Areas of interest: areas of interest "Commercial service"
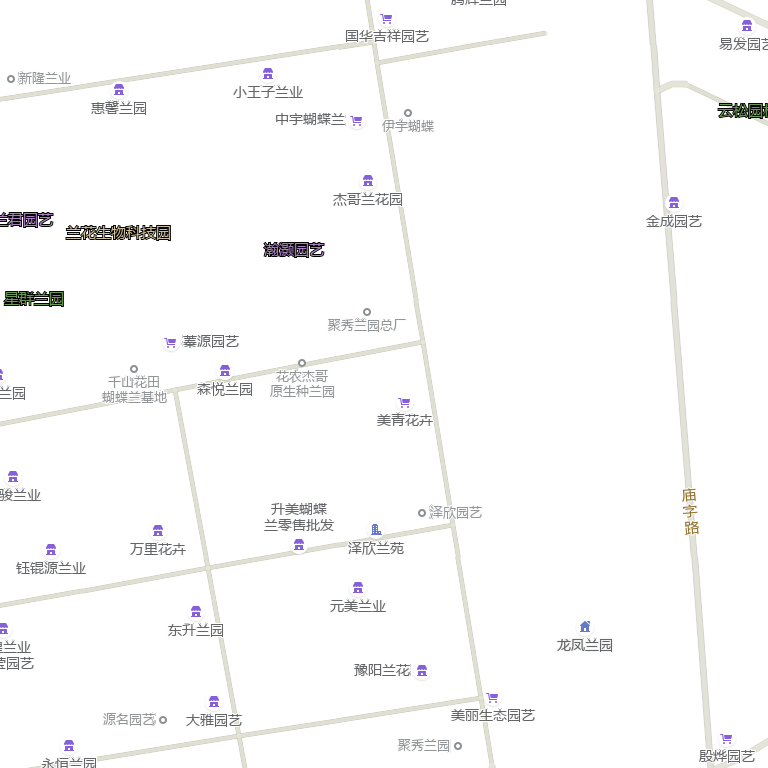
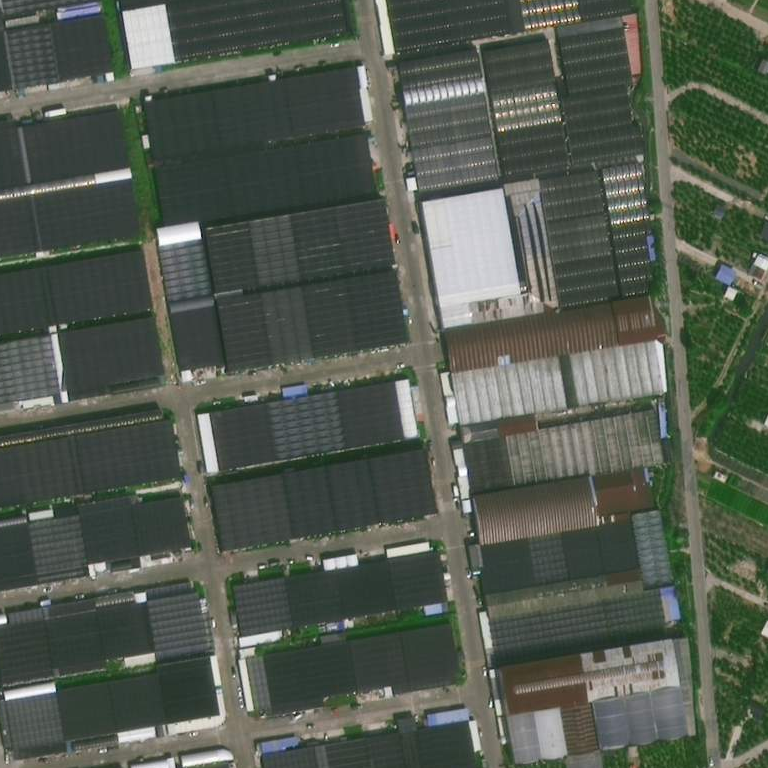